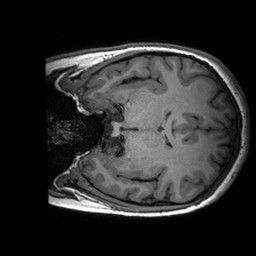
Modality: T1w
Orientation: coronal
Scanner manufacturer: siemens
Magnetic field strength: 3 T
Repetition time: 2.53 s
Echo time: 0.00288 s